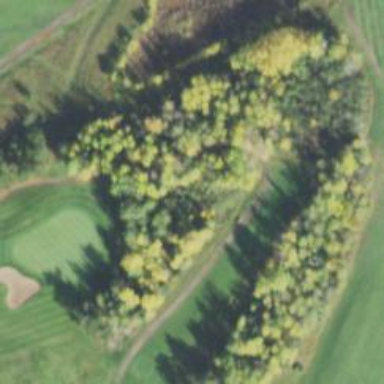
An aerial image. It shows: Path for both roads and golfers.